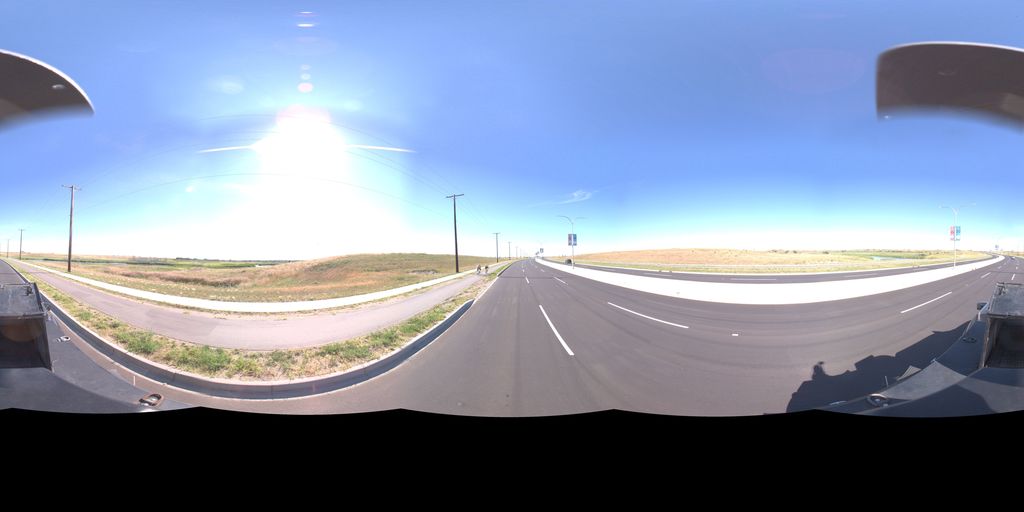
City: saskatoon